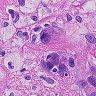
Metastatic tissue present: yes